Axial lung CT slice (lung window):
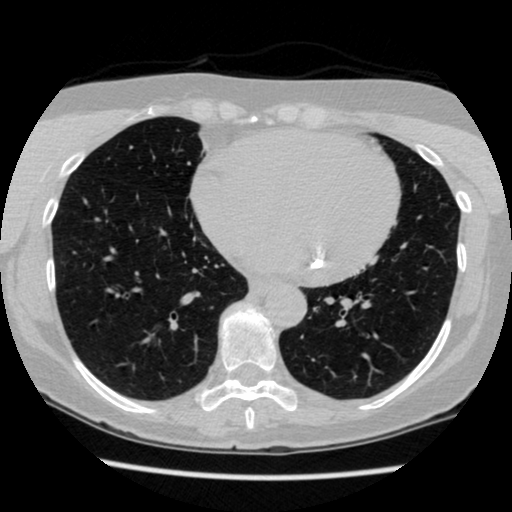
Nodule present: no